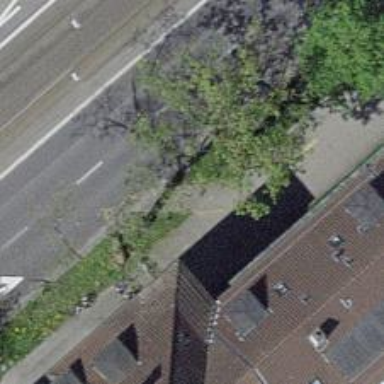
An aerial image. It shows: Tree-lined avenue.